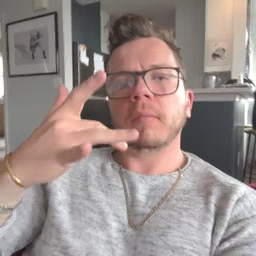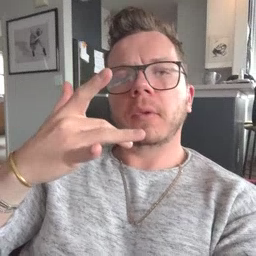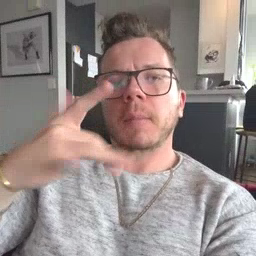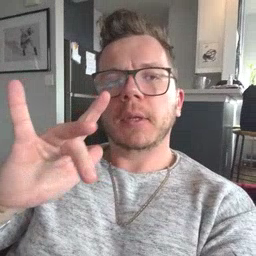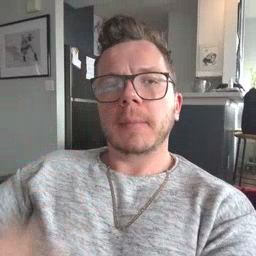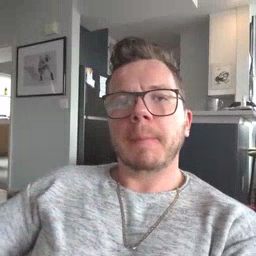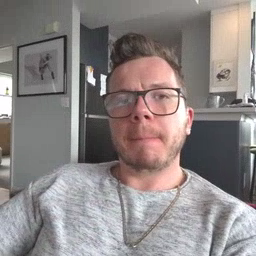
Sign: empty